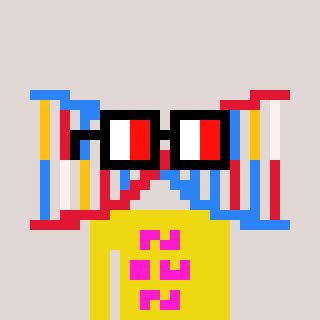
a pixel art character with square glasses with black frames and red eyes, a dna-shaped head and a yellow-colored body on a warm background